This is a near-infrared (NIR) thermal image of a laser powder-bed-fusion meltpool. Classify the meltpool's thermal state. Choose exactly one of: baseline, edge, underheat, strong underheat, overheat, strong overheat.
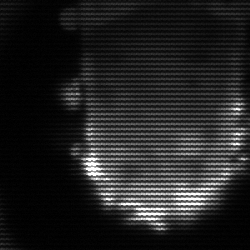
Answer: baseline